Field crop: tomato
Growth stage: 1
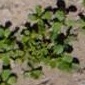
Species: portulaca